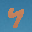
Label: 4